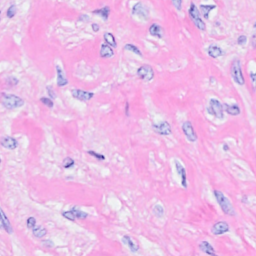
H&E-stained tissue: Breast